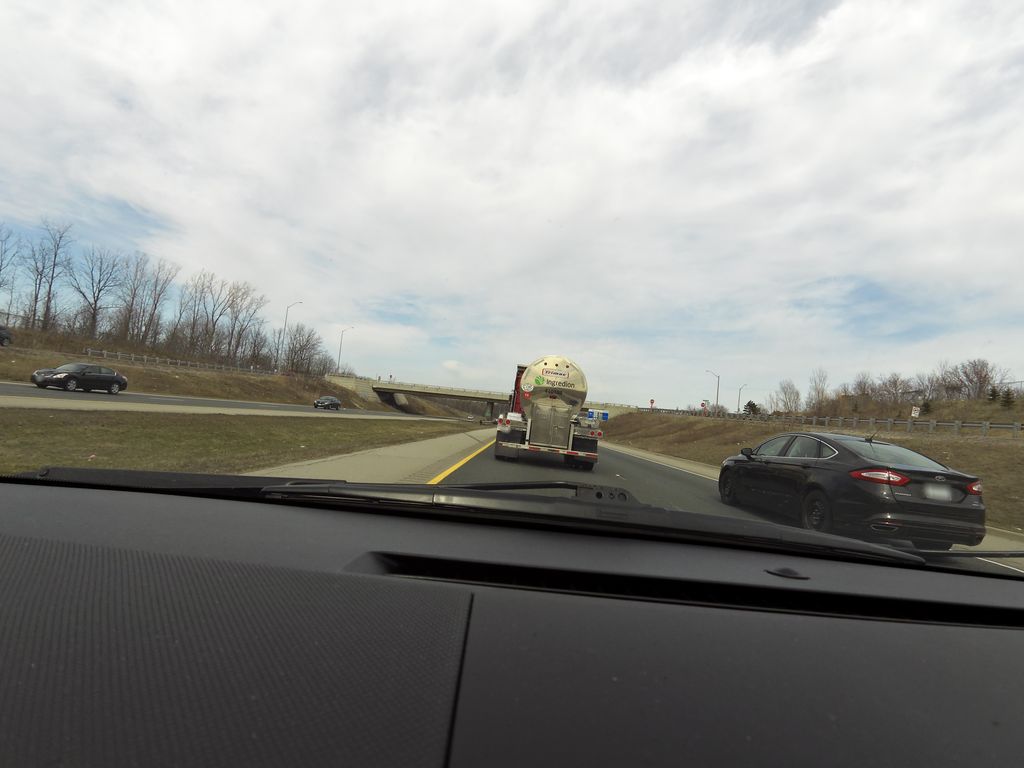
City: hamilton